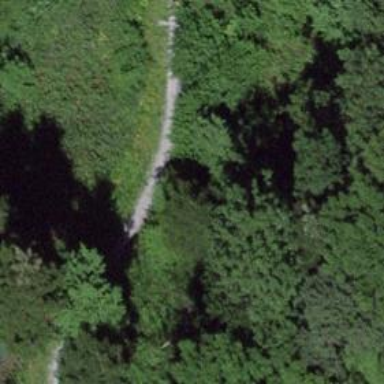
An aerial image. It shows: Path with excellent visibility for trail.